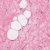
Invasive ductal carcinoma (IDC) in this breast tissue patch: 0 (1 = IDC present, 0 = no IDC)